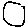
Label: circle